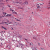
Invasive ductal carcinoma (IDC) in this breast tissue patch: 1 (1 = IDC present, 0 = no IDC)